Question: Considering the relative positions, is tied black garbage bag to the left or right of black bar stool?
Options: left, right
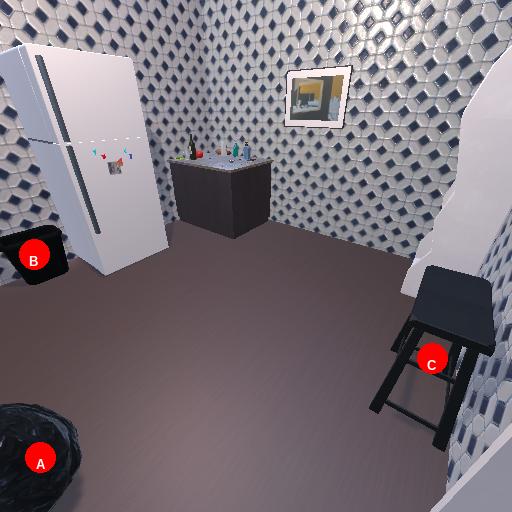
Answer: left